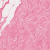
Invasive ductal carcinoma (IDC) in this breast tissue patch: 0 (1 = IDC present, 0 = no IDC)